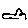
Label: hexagon